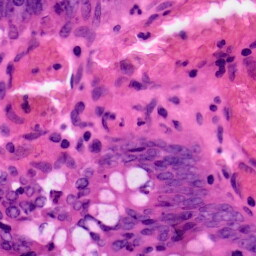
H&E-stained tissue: Colon